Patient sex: F
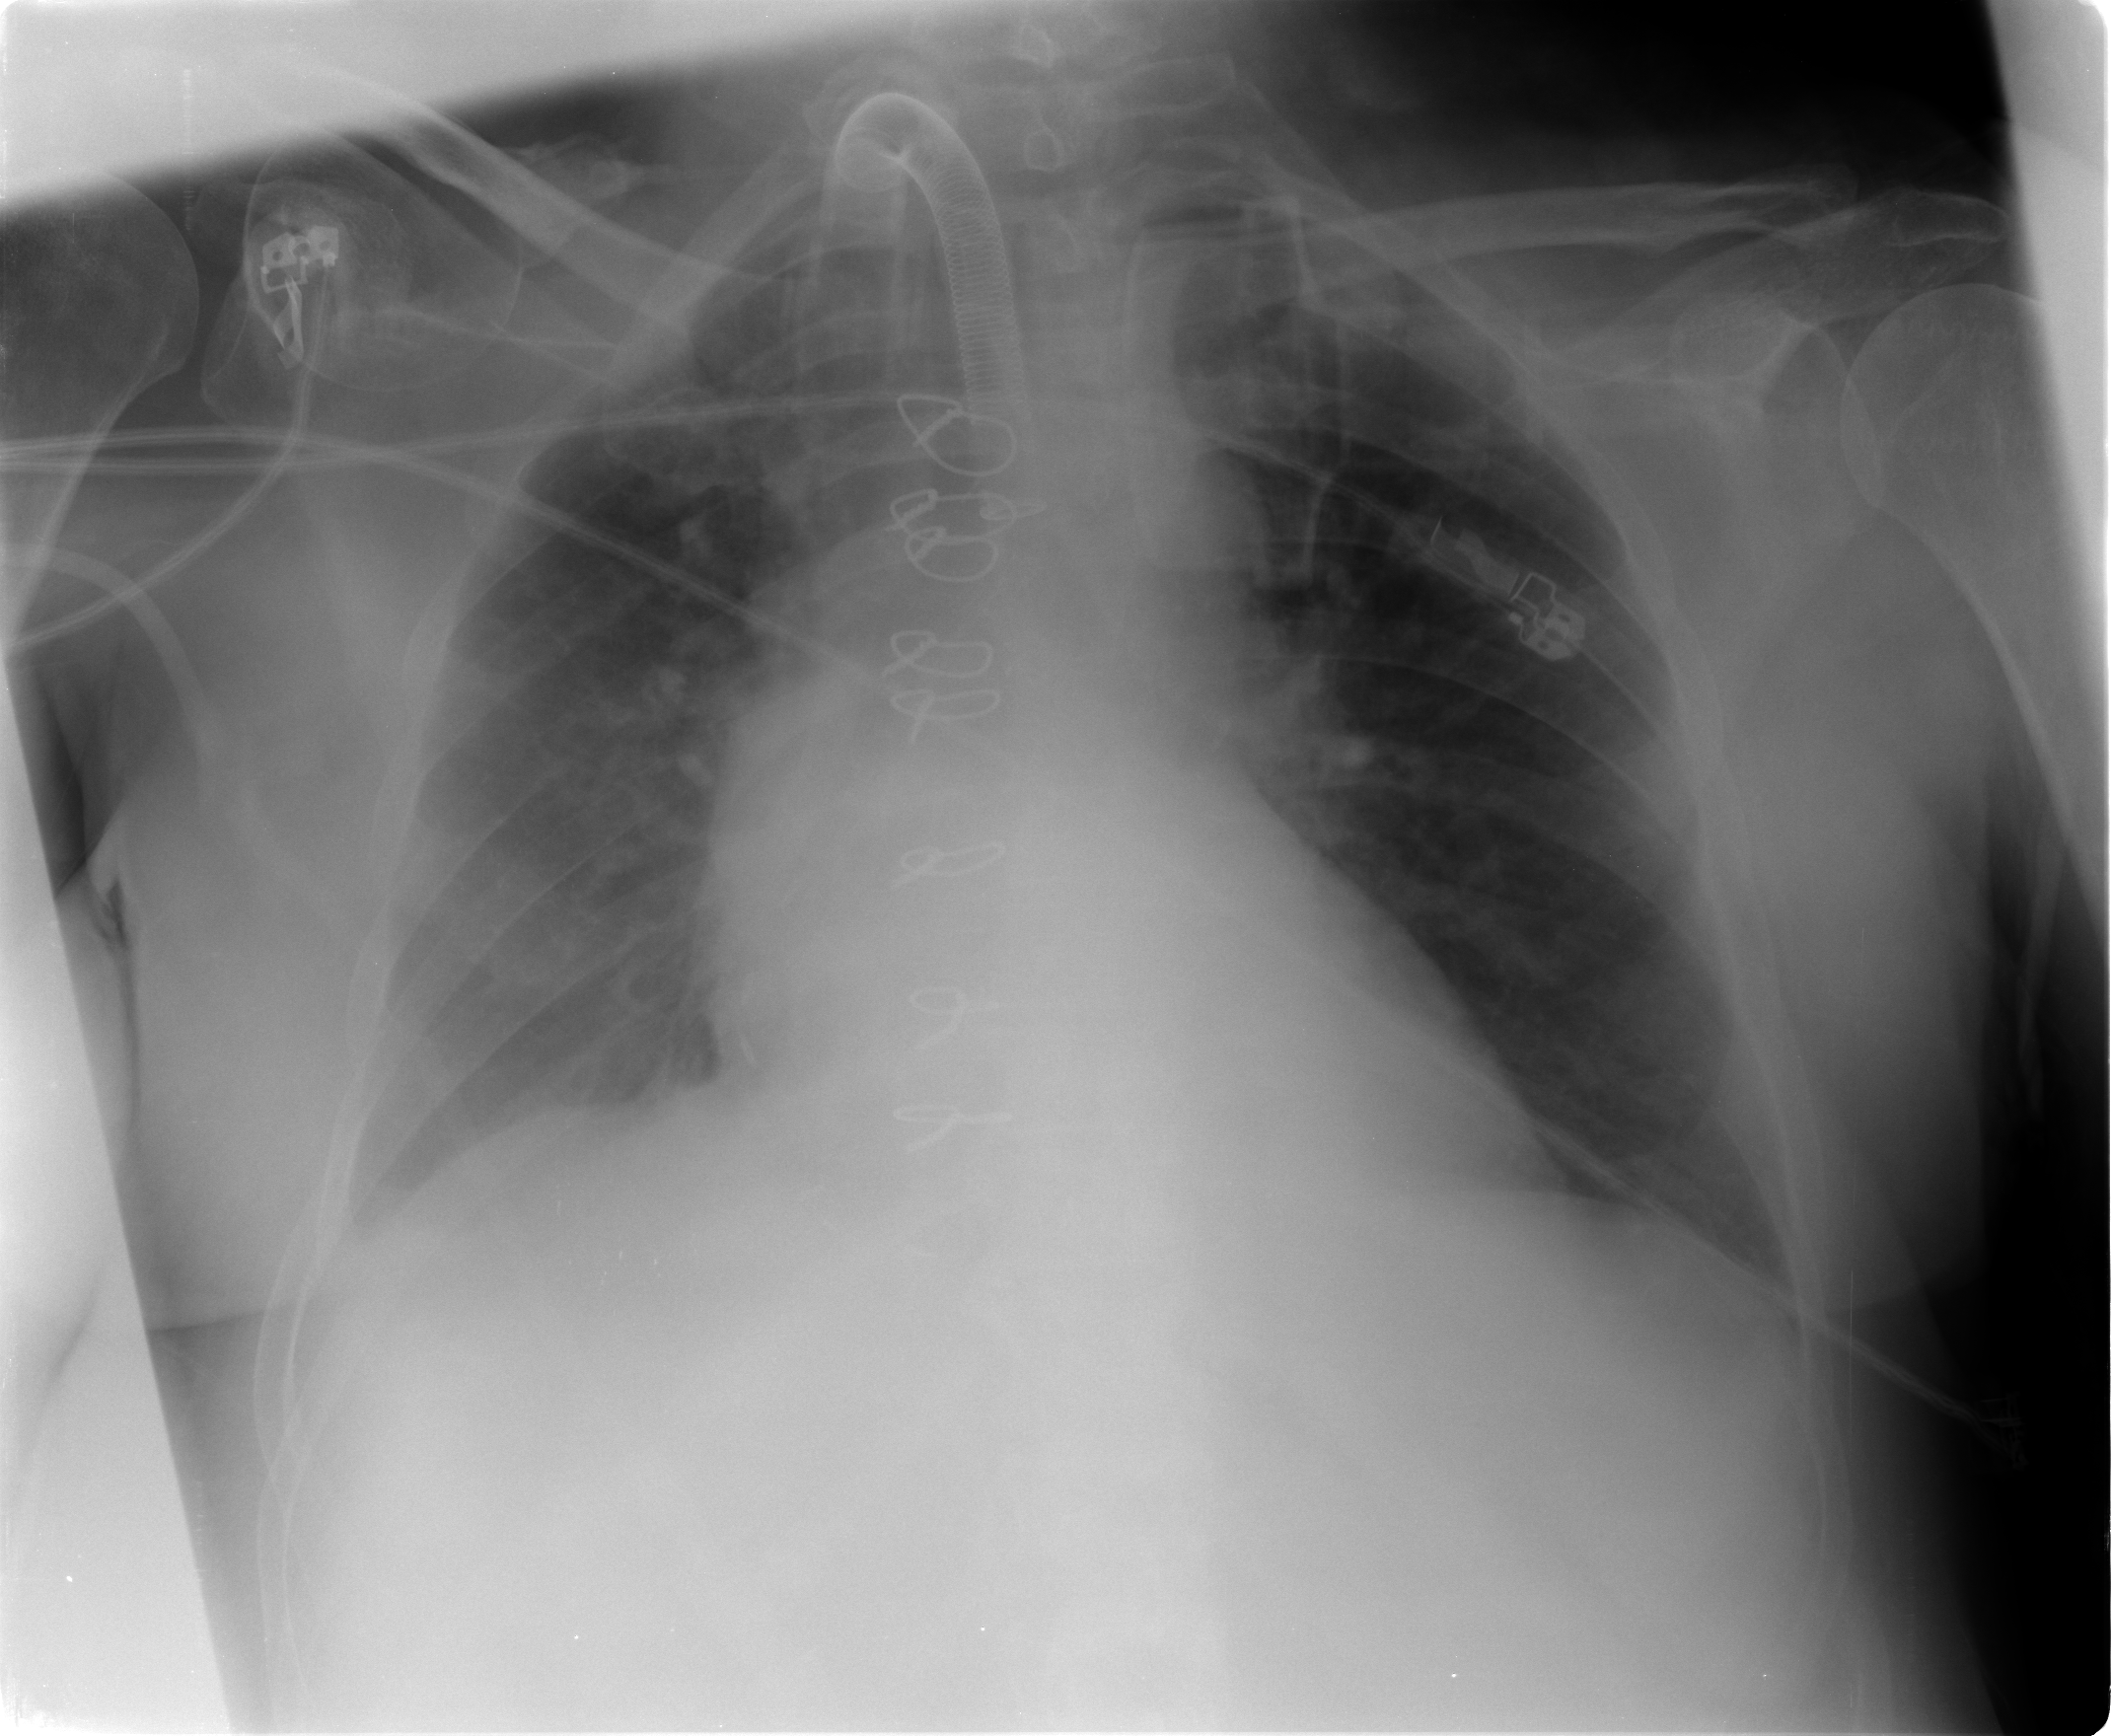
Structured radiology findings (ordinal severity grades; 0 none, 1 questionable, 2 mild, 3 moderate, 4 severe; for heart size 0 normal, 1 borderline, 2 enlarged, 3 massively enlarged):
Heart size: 1
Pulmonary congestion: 1
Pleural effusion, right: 1
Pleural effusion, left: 0
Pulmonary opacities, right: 0
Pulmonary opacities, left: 0
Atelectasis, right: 2
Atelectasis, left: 0